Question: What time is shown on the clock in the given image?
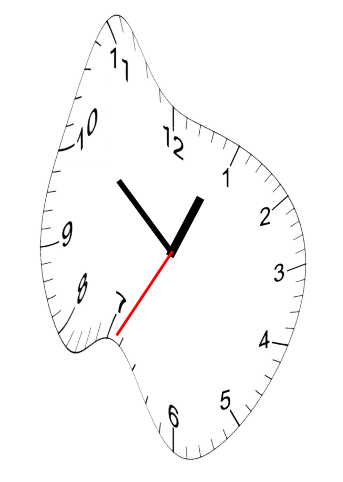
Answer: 12:51:35